Question:
I like to update a column ClientCode value "30" to "40" based on following condition:
If a.Newcode (12.1.1) = b.Old_code(12.1.1)
and b.new_code is null
I have tried the following query but no success so far;
'''
UPDATE CLIENTACTIVITYCODEMAPPING a
SET a.CLIENTCODE = (SELECT B.CLIENTCODE FROM CLIENTACTIVITYCODEMAPPING b
WHERE b.NEW_CODE IS NULL
AND b.PROJECTCODE = A.PROJECTCODE
AND b.OLD_CODE = a.NEW_CODE)
WHERE a.PROJECTCODE = 2242
AND a.NEW_CODE IS NOT NULL
AND A.NEW_CODE IN (SELECT c.OLD_CODE FROM CLIENTACTIVITYCODEMAPPING c where c.new_code is null and c.old_code = a.new_code)
'''
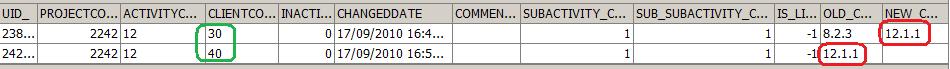
Answer: One solution is to add the correlated subquery to the 'where' clause as well:
'''
UPDATE CLIENTACTIVITYCODEMAPPING a
SET a.CLIENTCODE = (SELECT B.CLIENTCODE
FROM CLIENTACTIVITYCODEMAPPING b
WHERE b.NEW_CODE IS NULL AND b.PROJECTCODE = A.PROJECTCODE AND
b.OLD_CODE = a.NEW_CODE
)
WHERE a.PROJECTCODE = 2242 AND a.NEW_CODE IS NOT NULL and
A.NEW_CODE IN (SELECT c.OLD_CODE FROM CLIENTACTIVITYCODEMAPPING c where c.new_code is null and c.old_code = a.new_code) and
exists (SELECT B.CLIENTCODE
FROM CLIENTACTIVITYCODEMAPPING b
WHERE b.NEW_CODE IS NULL AND b.PROJECTCODE = A.PROJECTCODE AND
b.OLD_CODE = a.NEW_CODE
)
'''
Another is to use 'coalesce()' to keep the same value when the new one would be 'NULL':
'''
UPDATE CLIENTACTIVITYCODEMAPPING a
SET a.CLIENTCODE = coalesce((SELECT B.CLIENTCODE
FROM CLIENTACTIVITYCODEMAPPING b
WHERE b.NEW_CODE IS NULL AND b.PROJECTCODE = A.PROJECTCODE AND
b.OLD_CODE = a.NEW_CODE
), a.clientcode)
WHERE a.PROJECTCODE = 2242 AND a.NEW_CODE IS NOT NULL and
A.NEW_CODE IN (SELECT c.OLD_CODE FROM CLIENTACTIVITYCODEMAPPING c where c.new_code is null and c.old_code = a.new_code)
'''